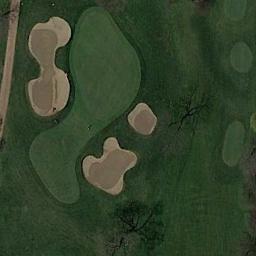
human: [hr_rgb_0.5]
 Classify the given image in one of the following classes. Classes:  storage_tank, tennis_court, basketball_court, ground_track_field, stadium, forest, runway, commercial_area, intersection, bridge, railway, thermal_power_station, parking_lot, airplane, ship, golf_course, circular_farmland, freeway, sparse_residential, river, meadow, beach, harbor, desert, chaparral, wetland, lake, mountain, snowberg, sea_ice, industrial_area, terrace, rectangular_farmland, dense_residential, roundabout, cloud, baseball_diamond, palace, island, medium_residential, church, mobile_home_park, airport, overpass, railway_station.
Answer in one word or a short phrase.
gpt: golf_course